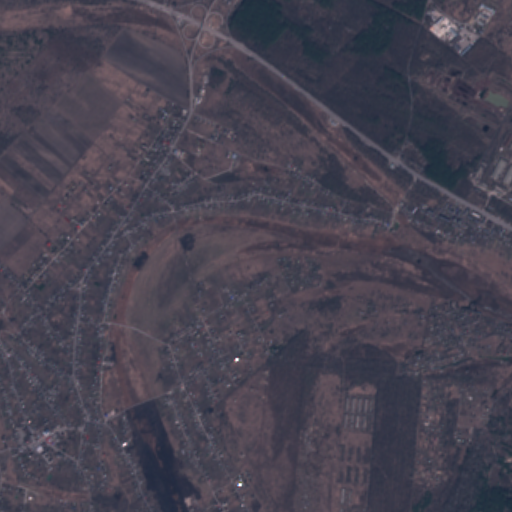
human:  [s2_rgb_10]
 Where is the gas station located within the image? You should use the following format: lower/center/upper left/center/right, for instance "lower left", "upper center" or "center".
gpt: The gas station is located in the upper center of the image.
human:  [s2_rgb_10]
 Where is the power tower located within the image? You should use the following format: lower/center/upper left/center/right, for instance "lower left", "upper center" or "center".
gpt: The power tower is located in the upper right of the image.
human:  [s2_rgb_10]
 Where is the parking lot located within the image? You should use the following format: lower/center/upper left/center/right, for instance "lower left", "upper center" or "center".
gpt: There is no parking lot in the image.